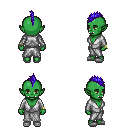
a pixel art fantasy rpg character, female body template, orc, green skin, white robe, white pants, blue mohawk hairstyle, bracelets, white slippers, four views (front, back, left, right), 2x2 character sprite sheet, small pixel art, hard edges, no anti-aliasing